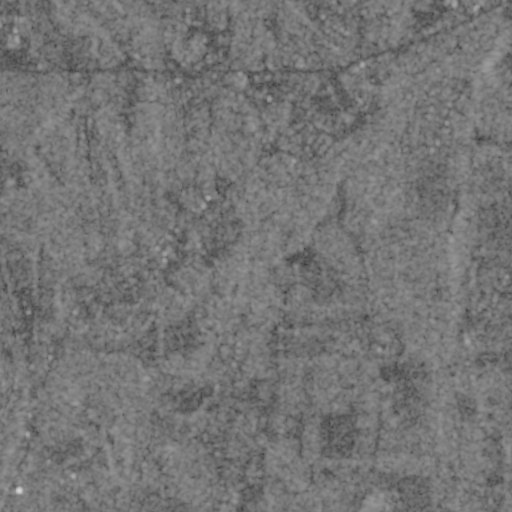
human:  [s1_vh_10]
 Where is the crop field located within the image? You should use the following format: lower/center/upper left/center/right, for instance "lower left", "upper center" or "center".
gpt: The crop field is located in the right of the image.
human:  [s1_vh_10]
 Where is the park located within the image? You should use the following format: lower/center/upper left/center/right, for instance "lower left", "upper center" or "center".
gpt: The park is located in the upper right of the image.
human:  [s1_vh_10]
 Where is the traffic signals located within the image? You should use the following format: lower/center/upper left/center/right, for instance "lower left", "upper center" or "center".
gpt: The traffic signals is located in the upper center of the image.
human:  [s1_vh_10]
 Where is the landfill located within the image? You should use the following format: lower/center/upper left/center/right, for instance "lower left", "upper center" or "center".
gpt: There is no landfill in the image.

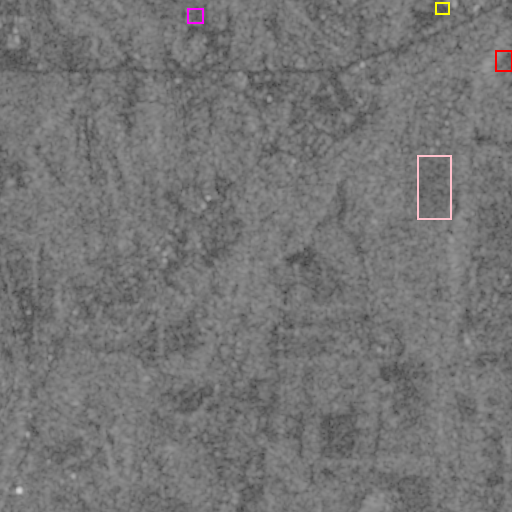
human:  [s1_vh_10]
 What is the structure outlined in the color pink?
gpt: The structure outlined in pink is a crop field.
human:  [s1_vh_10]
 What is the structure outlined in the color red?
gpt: The structure outlined in red is a park.
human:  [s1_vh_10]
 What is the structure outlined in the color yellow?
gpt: The structure outlined in yellow is a parking lot.
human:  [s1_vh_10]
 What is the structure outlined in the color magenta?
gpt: The structure outlined in magenta is a building.
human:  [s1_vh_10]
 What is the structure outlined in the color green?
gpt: There is no green outline.